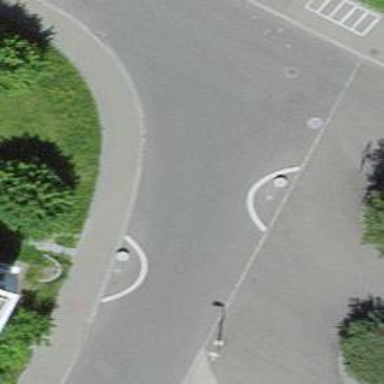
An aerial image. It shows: Traffic calming feature called choker.